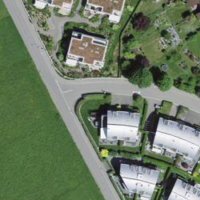
EUNIS habitat code: 55
Species observed at this site:
Cydonia oblonga